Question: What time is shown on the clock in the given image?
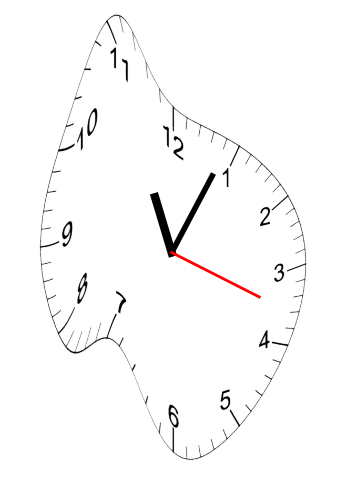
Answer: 11:04:18